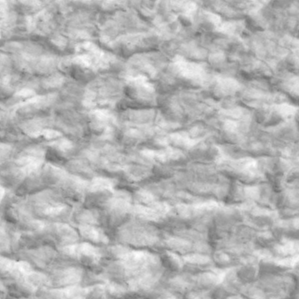
Label: non_frost